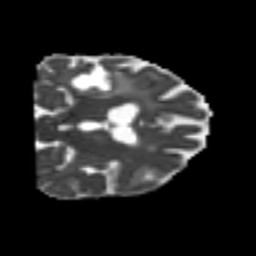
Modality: MD
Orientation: coronal
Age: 50
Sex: female
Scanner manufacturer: siemens
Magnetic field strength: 3 T
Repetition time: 4.999 s
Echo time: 0.07946 s